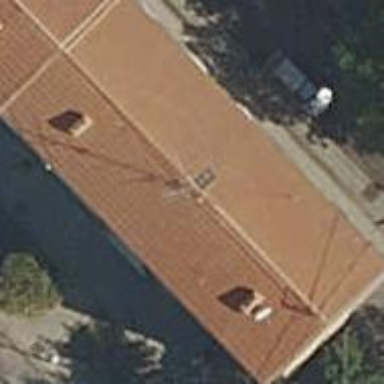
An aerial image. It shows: Hipped roof on apartment building.